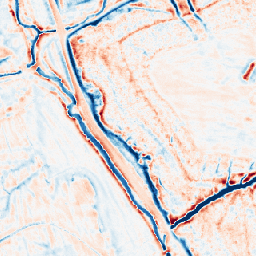
Category: edge_preserving
Decomposition family: bilateral
Decomposition parameters: d: 15
sigma_color: 75
sigma_space: 50
Upsampling method: nearest
Upsampling parameters: scale: 8
Upsampling scale: 8